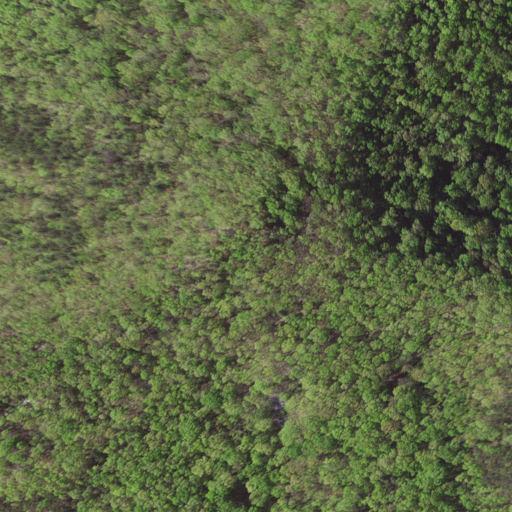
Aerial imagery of mountain in Virginia named Target Hill containing deciduous forest, evergreen forest, and mixed forest